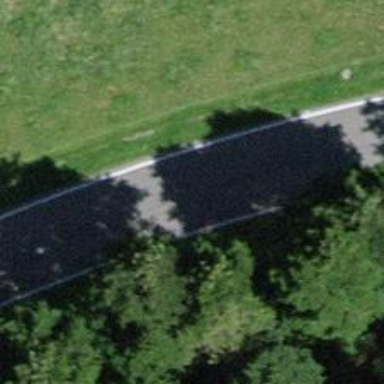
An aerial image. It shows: Tertiary road.